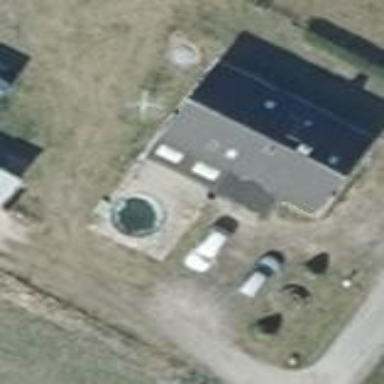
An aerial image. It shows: House with flat dark grey roof.